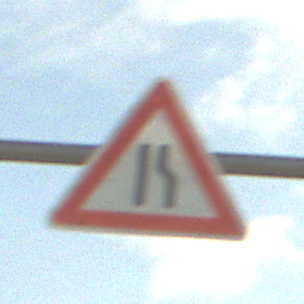
Verkehrszeichen: EinseitigVerengteFahrbahnRechts
Umgebung: Outdoor, RoadRail
Tageszeit: Midday
Wetter: PartlyCloudy
Licht: Natural
Jahreszeit: NotSpecified
Kontrast: HighContrast